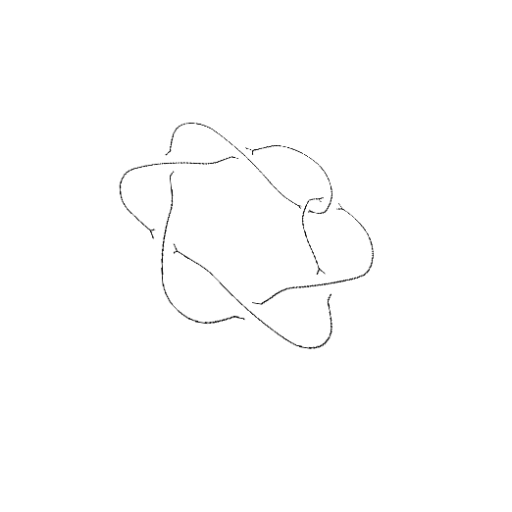
Crossing number: 7